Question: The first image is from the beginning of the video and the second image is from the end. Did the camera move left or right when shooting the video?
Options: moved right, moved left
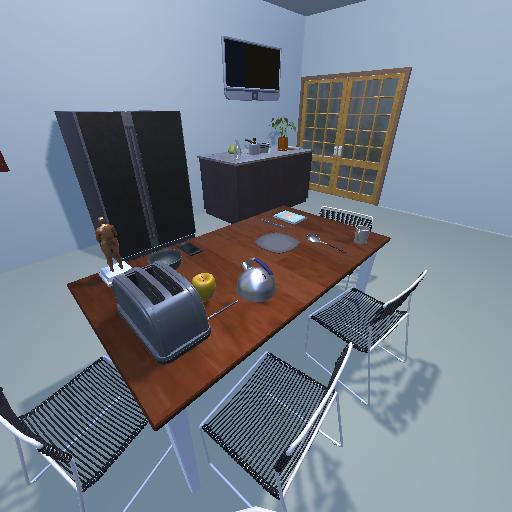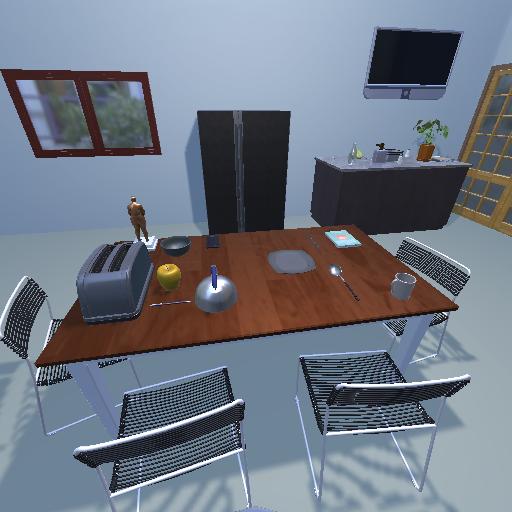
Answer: moved right